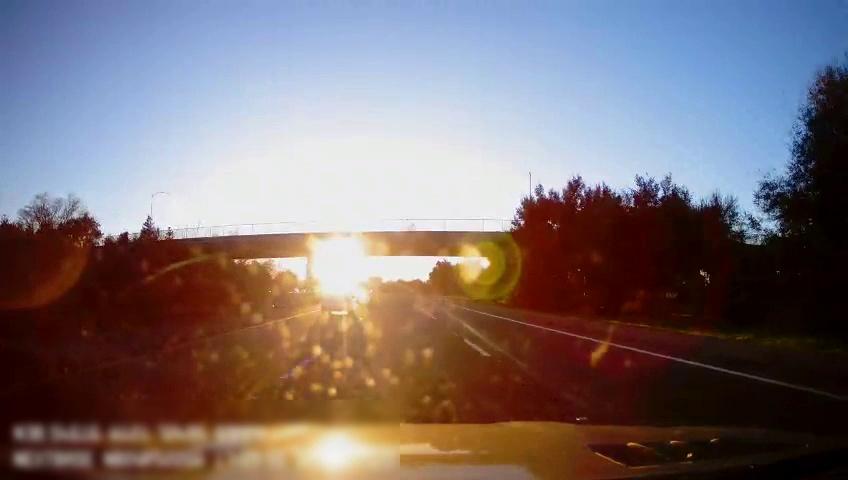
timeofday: Day
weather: Sunny
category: Drivable Space
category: Vehicles | SUV
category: Vehicles | SUV
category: Lanes | Alternate Lane
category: Lanes | Current Lane
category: Lanes | Current Lane
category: Lanes | Alternate Lane